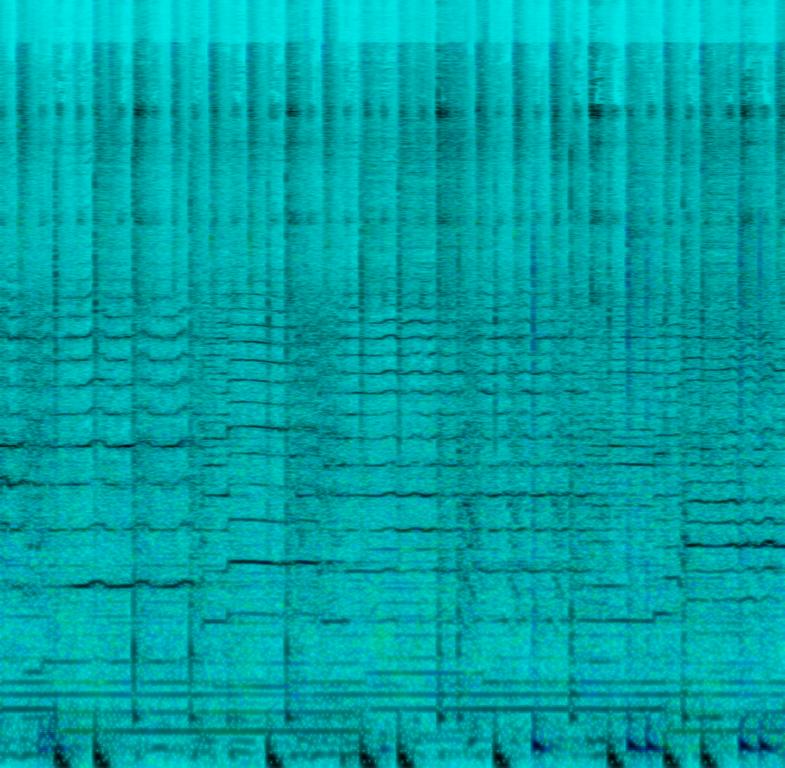
This audio contains someone playing a drum with a big kick drum and snare sound playing cymbals along with a tambourine. In the background you can hear an electric organ playing long minor chords while a distorted e-guitar is playing a solo sounding as someone singing. This song may be playing live at a festival.